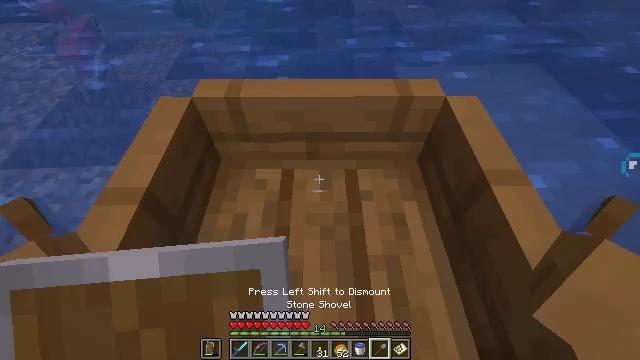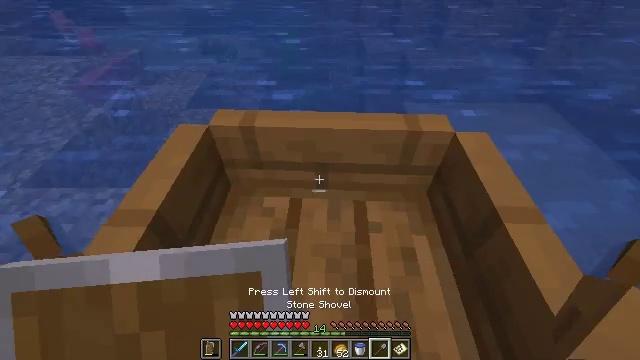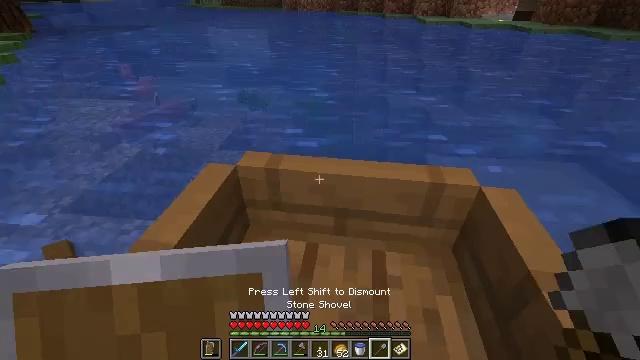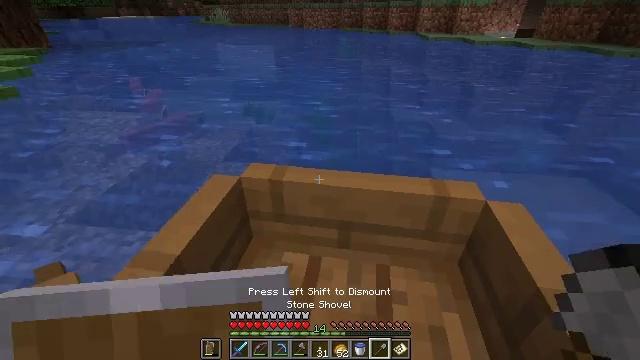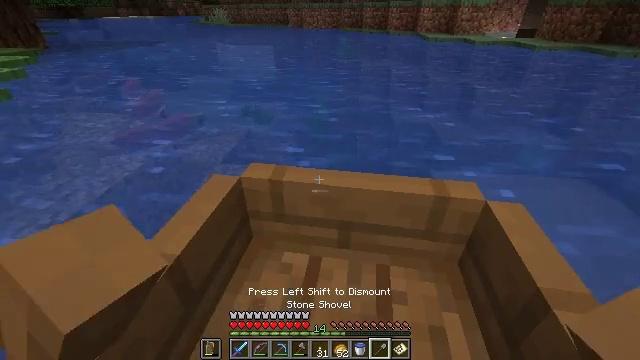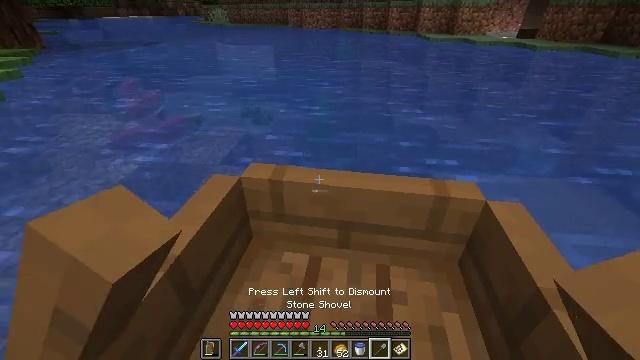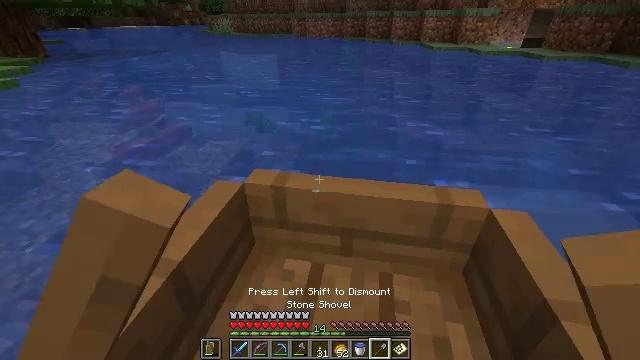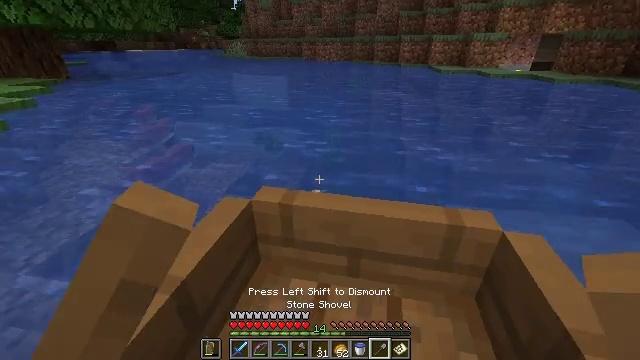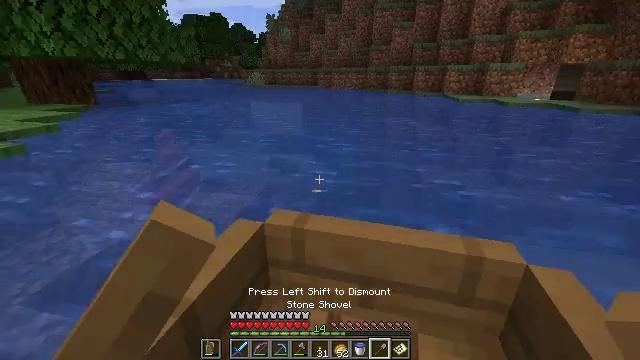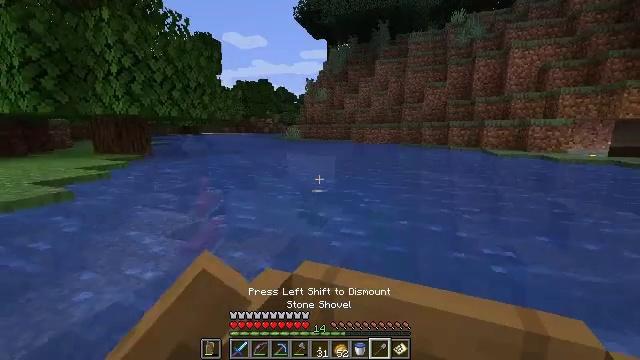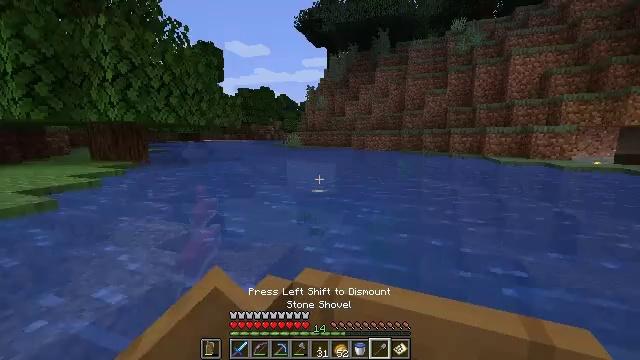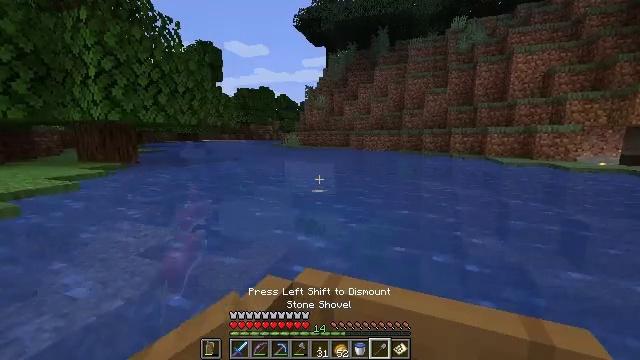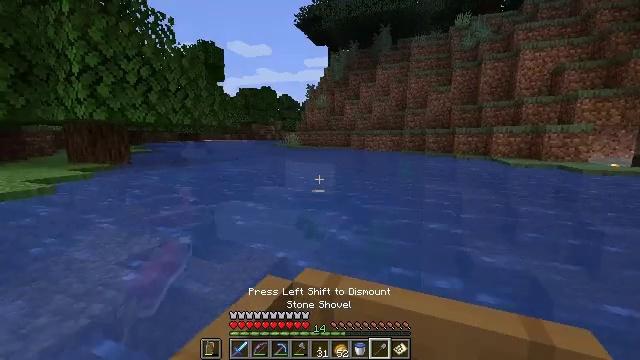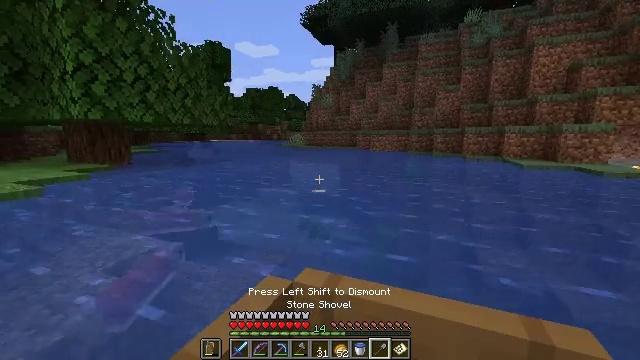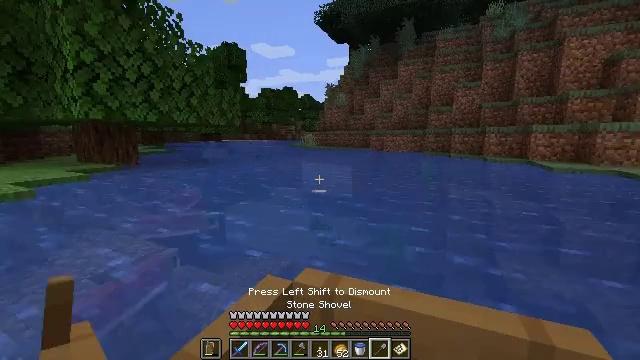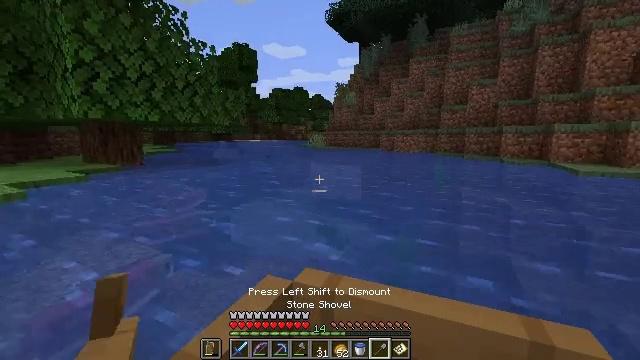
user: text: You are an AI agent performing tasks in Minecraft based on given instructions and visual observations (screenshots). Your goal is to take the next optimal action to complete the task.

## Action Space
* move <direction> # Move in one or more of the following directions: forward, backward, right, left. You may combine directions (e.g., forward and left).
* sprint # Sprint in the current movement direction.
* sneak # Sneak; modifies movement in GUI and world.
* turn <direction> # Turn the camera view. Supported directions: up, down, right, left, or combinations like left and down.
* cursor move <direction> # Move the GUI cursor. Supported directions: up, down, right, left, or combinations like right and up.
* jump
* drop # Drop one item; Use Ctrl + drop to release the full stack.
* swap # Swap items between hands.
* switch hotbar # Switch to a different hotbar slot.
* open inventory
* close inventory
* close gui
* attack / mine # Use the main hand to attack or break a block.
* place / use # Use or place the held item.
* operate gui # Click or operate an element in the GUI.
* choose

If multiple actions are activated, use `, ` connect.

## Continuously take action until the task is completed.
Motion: motion action
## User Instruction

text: Gather clay blocks.
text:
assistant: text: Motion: turn left and up
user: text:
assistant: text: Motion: move forward, turn left and up
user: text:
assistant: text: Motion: move forward, turn left and up
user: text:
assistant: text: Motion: move forward
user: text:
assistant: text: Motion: move forward
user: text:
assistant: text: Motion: move forward, turn up
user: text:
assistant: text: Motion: move forward, turn left and up
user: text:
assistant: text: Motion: move forward, turn left and up
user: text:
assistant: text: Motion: move forward, turn left and up
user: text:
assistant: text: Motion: move forward, turn up
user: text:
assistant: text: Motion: move forward and move left
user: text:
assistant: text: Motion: move forward and move left
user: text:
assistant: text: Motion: move forward and move left
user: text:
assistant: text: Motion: move forward
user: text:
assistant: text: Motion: move forward
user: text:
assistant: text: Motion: move forward
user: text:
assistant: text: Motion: move forward
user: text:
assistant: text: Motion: move forward
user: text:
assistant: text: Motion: move forward
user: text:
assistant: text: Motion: move forward
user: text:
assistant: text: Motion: move forward
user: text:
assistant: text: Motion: move forward
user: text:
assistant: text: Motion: move forward
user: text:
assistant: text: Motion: move forward
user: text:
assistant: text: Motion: move forward
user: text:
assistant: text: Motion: move forward
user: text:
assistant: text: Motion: move forward
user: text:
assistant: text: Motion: move forward
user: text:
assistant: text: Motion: move forward
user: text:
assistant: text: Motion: move forward and move left